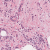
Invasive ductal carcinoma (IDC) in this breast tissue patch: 1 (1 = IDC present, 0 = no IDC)